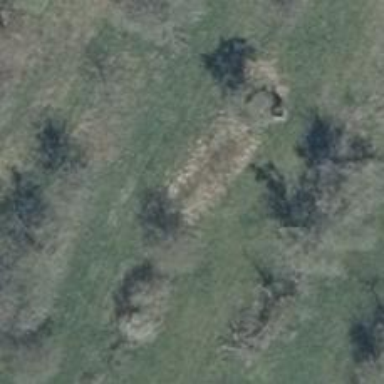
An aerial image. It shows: Hunting stand.